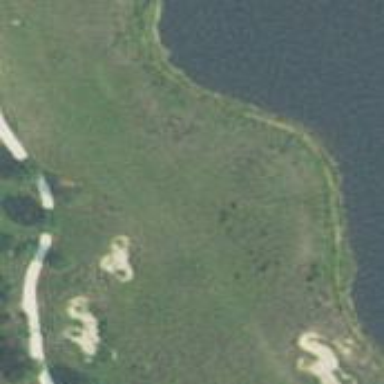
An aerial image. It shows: Golf fairway surrounded by grass.